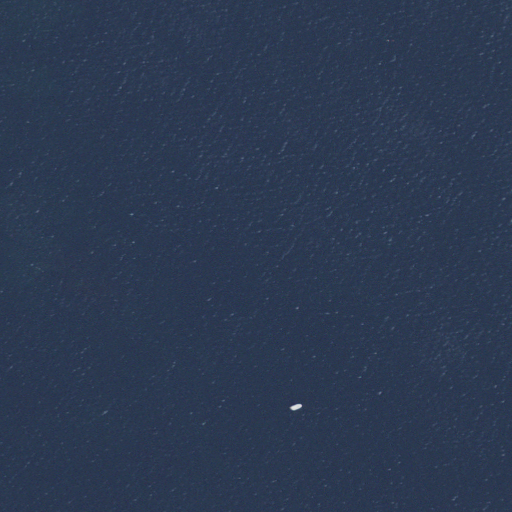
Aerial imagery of bar in Massachusetts named Inner Breakers containing only open water